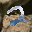
Label: 2